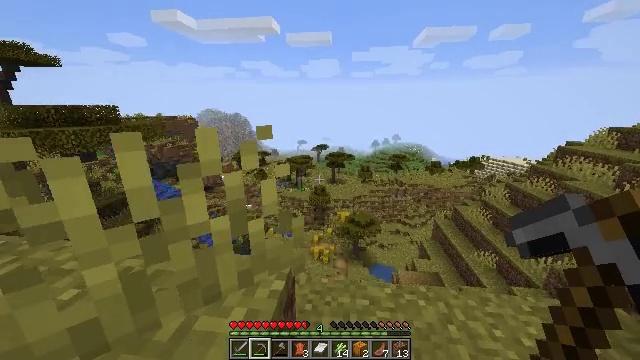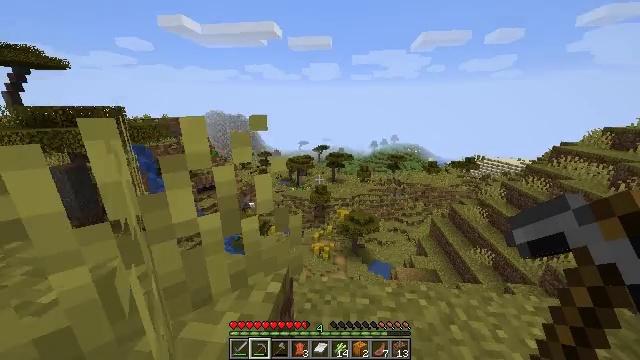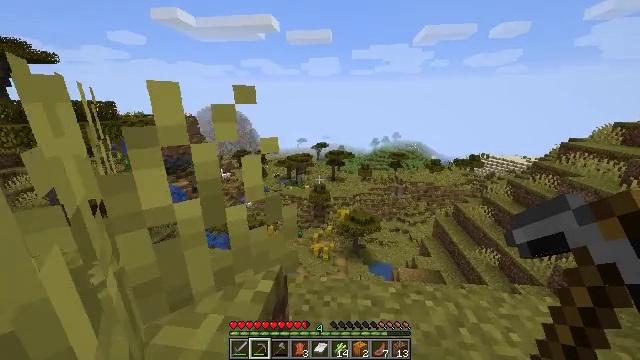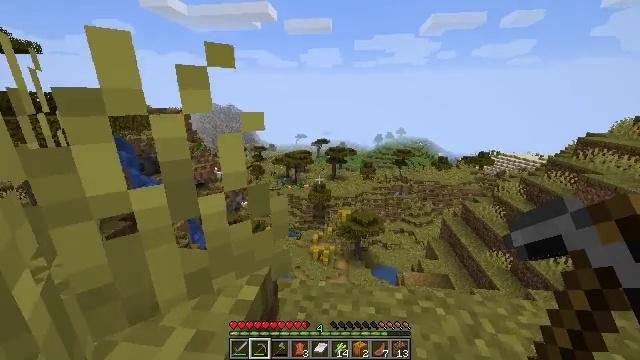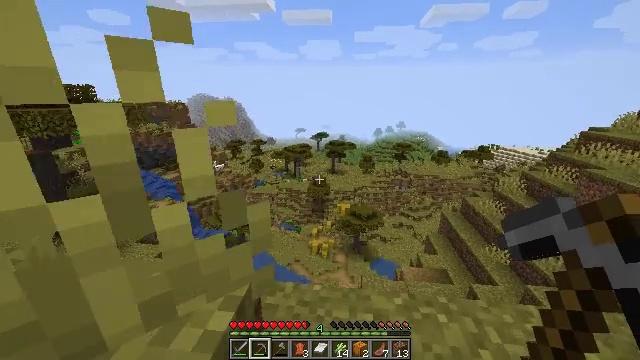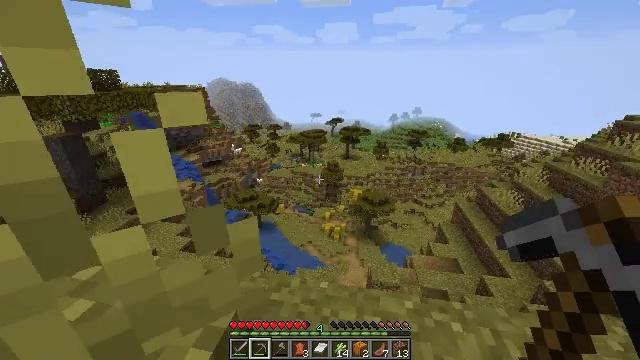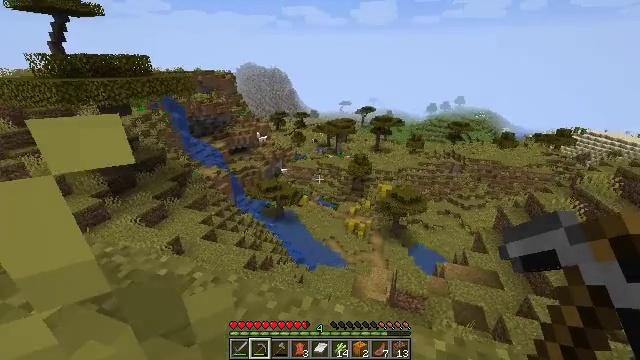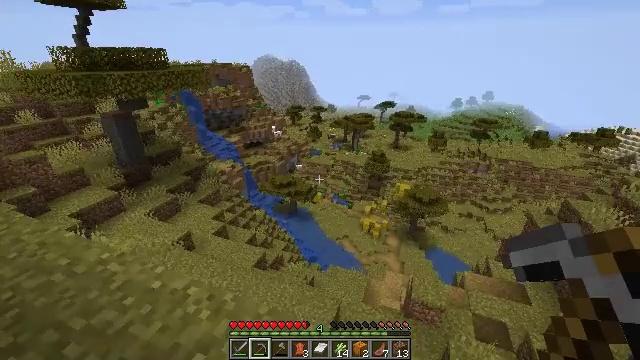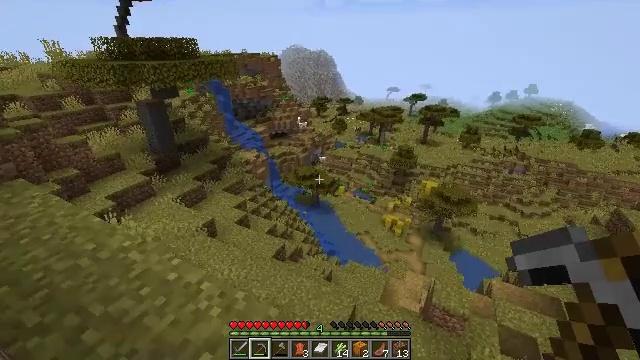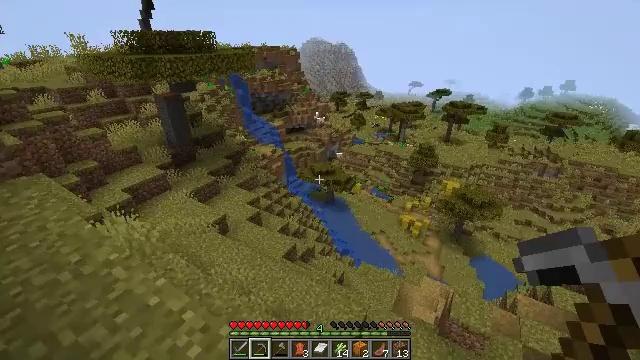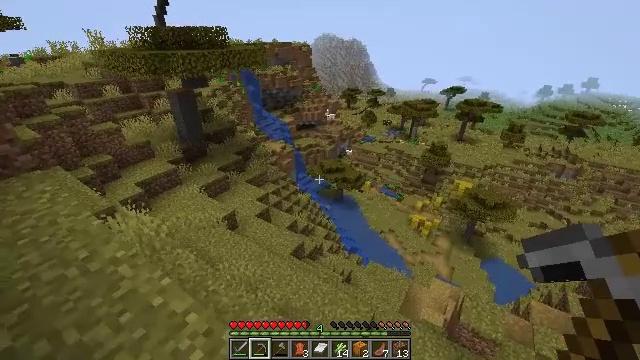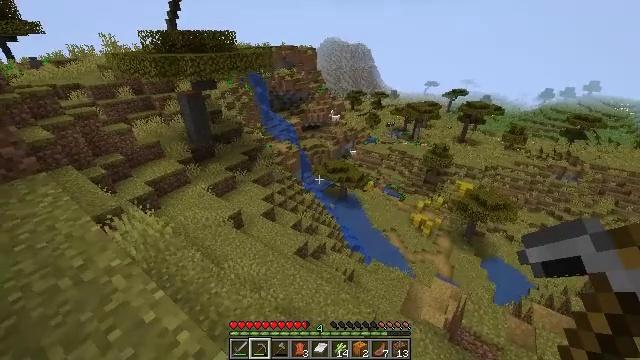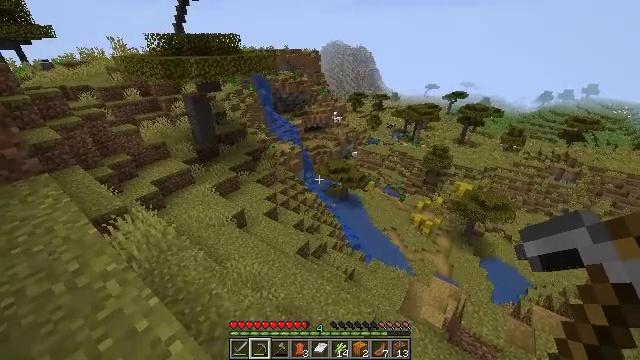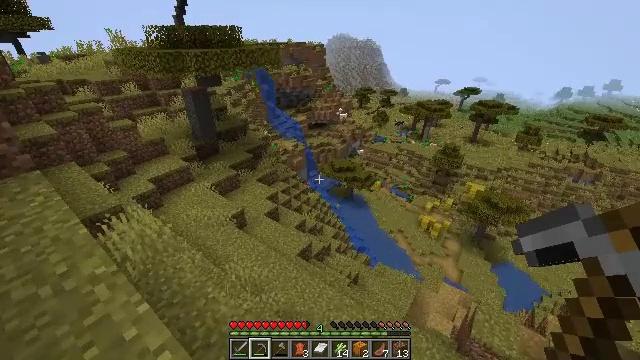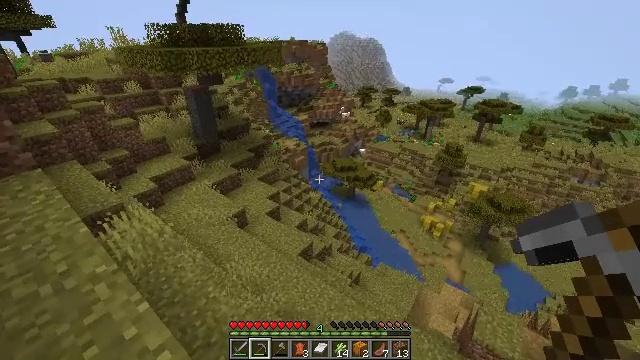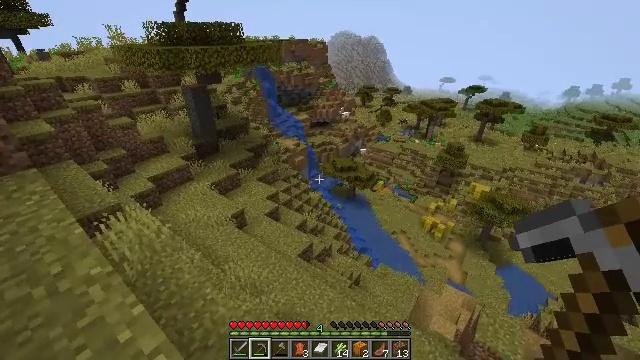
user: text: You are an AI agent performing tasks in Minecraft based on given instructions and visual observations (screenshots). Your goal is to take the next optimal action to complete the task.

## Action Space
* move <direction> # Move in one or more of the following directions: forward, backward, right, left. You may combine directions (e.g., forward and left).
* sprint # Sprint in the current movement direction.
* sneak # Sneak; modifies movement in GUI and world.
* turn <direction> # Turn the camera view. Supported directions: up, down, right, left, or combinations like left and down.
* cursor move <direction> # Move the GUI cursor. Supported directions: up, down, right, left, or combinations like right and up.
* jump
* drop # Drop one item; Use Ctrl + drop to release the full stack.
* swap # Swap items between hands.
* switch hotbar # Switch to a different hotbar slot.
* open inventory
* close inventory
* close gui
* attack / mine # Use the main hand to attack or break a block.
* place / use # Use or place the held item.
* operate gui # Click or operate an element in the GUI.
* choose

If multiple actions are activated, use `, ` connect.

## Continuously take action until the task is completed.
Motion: motion action
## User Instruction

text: Mine a hay block from the field.
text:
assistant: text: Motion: move forward, sprint
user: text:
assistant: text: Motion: move forward, sprint
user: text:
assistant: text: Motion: move forward, sprint
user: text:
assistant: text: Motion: move forward, sprint, turn down
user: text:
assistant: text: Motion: move forward, sprint, turn left and down
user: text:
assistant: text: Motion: move forward, sprint, turn left and down
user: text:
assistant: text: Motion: move forward, sprint, turn left
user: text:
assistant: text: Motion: move forward, sprint, turn left and down
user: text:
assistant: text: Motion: move forward, sprint, turn left and down
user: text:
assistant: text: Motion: move forward, sprint, turn left
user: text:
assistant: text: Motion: turn left
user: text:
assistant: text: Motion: no_op
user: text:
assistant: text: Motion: turn left
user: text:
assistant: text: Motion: no_op
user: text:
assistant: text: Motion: no_op
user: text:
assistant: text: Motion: no_op
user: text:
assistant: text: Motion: no_op
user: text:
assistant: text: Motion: no_op
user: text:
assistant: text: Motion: no_op
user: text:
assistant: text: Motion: no_op
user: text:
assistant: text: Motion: no_op
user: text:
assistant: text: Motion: no_op
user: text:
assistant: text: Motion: no_op
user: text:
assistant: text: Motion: no_op
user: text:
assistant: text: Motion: no_op
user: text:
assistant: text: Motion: no_op
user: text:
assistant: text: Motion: no_op
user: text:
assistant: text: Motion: no_op
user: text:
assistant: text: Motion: no_op
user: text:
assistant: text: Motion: no_op